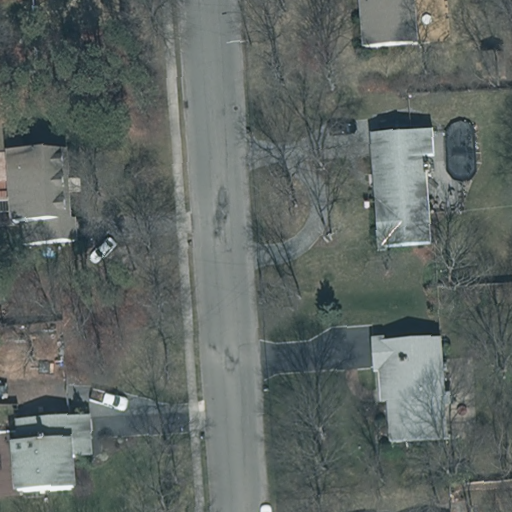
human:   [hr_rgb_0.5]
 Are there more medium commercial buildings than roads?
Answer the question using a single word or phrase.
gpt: no

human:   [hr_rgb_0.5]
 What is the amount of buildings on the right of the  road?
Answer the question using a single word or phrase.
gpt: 3

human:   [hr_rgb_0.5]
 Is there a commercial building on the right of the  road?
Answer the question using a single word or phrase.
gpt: no

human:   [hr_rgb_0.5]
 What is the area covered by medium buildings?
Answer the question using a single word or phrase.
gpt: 731m2

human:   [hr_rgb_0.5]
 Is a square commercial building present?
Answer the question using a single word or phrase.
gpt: no

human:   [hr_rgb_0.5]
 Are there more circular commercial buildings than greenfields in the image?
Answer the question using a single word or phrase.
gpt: no

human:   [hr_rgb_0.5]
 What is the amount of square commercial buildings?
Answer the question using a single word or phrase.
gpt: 0

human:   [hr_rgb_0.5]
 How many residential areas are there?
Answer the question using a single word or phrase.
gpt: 0

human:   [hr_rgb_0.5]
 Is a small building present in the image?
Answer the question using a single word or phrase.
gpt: yes

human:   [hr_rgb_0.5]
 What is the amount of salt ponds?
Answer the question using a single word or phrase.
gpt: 0

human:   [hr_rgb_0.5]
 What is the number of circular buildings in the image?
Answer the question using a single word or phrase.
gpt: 0

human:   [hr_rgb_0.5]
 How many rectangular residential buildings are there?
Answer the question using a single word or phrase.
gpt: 3

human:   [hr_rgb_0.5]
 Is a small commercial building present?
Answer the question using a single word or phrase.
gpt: no

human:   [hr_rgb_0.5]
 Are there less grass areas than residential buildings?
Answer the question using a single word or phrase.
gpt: yes

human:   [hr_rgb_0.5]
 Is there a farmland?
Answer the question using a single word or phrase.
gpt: no

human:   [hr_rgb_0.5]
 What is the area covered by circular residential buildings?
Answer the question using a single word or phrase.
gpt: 0m2

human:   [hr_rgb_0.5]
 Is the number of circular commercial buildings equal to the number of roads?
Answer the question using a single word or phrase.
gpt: no

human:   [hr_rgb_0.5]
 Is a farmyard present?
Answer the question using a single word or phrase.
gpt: no

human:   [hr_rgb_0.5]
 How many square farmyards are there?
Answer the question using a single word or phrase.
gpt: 0

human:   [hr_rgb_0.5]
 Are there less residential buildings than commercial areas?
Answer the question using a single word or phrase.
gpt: no

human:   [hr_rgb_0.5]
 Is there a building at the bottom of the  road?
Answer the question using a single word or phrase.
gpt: yes

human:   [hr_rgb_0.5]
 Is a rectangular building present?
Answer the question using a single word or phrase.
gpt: yes

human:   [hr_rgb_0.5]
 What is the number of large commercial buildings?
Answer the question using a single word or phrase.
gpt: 0

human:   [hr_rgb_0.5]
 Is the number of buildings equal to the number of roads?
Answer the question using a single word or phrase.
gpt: no

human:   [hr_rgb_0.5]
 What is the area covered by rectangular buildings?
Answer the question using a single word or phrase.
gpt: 498m2

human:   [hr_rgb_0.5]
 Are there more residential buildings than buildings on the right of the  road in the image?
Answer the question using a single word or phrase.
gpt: yes

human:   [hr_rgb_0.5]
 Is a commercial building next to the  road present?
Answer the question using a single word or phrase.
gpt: no

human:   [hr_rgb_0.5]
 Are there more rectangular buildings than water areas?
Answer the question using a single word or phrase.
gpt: yes

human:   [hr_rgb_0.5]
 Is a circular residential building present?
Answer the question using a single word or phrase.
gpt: no

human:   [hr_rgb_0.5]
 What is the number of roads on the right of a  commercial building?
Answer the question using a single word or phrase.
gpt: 0

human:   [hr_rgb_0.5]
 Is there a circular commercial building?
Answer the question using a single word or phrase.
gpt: no

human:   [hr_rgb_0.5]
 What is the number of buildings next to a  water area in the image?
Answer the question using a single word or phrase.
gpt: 0

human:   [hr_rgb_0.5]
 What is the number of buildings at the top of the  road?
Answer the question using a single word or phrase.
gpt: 3

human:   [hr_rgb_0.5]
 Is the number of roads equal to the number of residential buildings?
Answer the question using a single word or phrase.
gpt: no

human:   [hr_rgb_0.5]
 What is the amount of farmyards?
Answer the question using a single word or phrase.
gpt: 0

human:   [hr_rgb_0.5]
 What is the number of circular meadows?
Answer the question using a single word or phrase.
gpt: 0